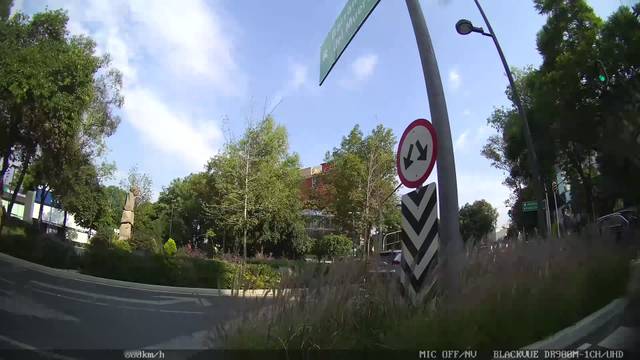
Region: Mexico
Coordinates: 19.364, -99.179